Question: In one of our C# batch jobs, we use a dll that was built using the Entity Framewok 4.1. The batch job, however, also uses the EF (same version) and it looks like this might be causing some trouble.
In both the dll and batch job's '.edmx' files is a relationship between the 'AgentTransmission' and 'AgentRelationshipCodes' table. 'AgentTransmission' has a one-to-many relationship with 'AgentRelationshipCodes'. The PK of 'AgentTransmission' serves as a FK field on the 'AgentRelationshipCodes' table.
The section of code below is from a routine in the dll. This method is called by the batch job to look for any record on the 'AgentTransmission' table with a status of 'Waiting' (or 'W').
'''
namespace Botticelli
{
public class MonetToMainframe : IMonetToMainframe
{
private static TransmitAgents _db;
public ResponseMessage TransmitWaitingAgents()
{
try
{
_db = new TransmitAgents();
//Exception thrown here
agtTran = _db.AgentTransmission.FirstOrDefault(w => w.RecordStatus.Equals("W"));
'''
When the last line above is run it hits the following exception
'''
Schema specified is not valid. Errors:
The relationship 'MonetModel.FK__AgentRela__AgtTa__3449B6E4' was not loaded because the
type 'MonetModel.AgentRelationshipCode' is not available.
'''
I've seen this error message in a number of posts on the net but haven't been able to find a solution. At the moment I'm just stuck looking for even a direction to search in.
This first thing that jumps out at me, however, is that the message is referencing 'MonetModel' as the namespace of the FK relationship. The 'MonetModel' namespace is used the the EF 'DbContext' that is used strictly in the batch job. The 'DbContext' class 'TransmitAgents', however belongs to the 'Botticelli' namespace which is used in the dll.
As you can see from the screen shot below, however, this FK relationship is defined in both namespaces (one used by the batch job, one by the dll)

For good measure here are the relevant classes/fields pulled from both the dll and batch job EF namespaces
'''
namespace Botticelli
{
using System;
using System.Collections.Generic;
public partial class AgentTransmission
{
public AgentTransmission()
{
this.AgentRelationshipCodes = new HashSet<AgentRelationshipCodes>();
}
//Tons of fields here, edited for readability
public virtual ICollection<AgentRelationshipCodes> AgentRelationshipCodes { get; set; }
}
}
'''
'''
namespace Botticelli
{
using System;
using System.Collections.Generic;
public partial class AgentRelationshipCodes
{
public System.Guid Id { get; set; }
public string RelationshipId { get; set; }
public Nullable<System.DateTime> EffectiveDate { get; set; }
public System.DateTime LastChangeDate { get; set; }
public string LastChangeId { get; set; }
public Nullable<int> AgtTableId { get; set; }
public virtual AgentTransmission AgentTransmission { get; set; }
}
}
'''
'''
namespace Botticelli
{
using System;
using System.Data.Entity;
using System.Data.Entity.Infrastructure;
public partial class TransmitAgents : DbContext
{
public TransmitAgents()
: base("name=TransmitAgents")
{
}
protected override void OnModelCreating(DbModelBuilder modelBuilder)
{
throw new UnintentionalCodeFirstException();
}
public DbSet<TransmissionHistory> TransmissionHistory { get; set; }
public DbSet<AgentRelationshipCodes> AgentRelationshipCodes { get; set; }
public DbSet<AgentTransmission> AgentTransmission { get; set; }
}
}
'''
'''
namespace LVOAGT
{
using System;
using System.Collections.Generic;
public partial class AgentTransmission
{
public AgentTransmission()
{
this.AgentRelationshipCodes = new HashSet<AgentRelationshipCode>();
}
//Tons of fields here, edited for readability
public virtual ICollection<AgentRelationshipCode> AgentRelationshipCodes { get; set; }
}
}
'''
'''
namespace LVOAGT
{
using System;
using System.Collections.Generic;
public partial class AgentRelationshipCode
{
public System.Guid Id { get; set; }
public string RelationshipId { get; set; }
public Nullable<System.DateTime> EffectiveDate { get; set; }
public System.DateTime LastChangeDate { get; set; }
public string LastChangeId { get; set; }
public Nullable<int> AgtTableId { get; set; }
public virtual AgentTransmission AgentTransmission { get; set; }
}
}
'''
'''
namespace LVOAGT
{
using System;
using System.Data.Entity;
using System.Data.Entity.Infrastructure;
public partial class MonetDb : DbContext
{
public MonetDb()
: base("name=MonetDb")
{
}
protected override void OnModelCreating(DbModelBuilder modelBuilder)
{
throw new UnintentionalCodeFirstException();
}
public DbSet<BatchDashboard> BatchDashboard { get; set; }
public DbSet<TransmissionHistory> TransmissionHistories { get; set; }
public DbSet<ConfigStuff> ConfigStuffs { get; set; }
public DbSet<AgentRelationshipCode> AgentRelationshipCodes { get; set; }
public DbSet<AgentTransmission> AgentTransmissions { get; set; }
}
}
'''
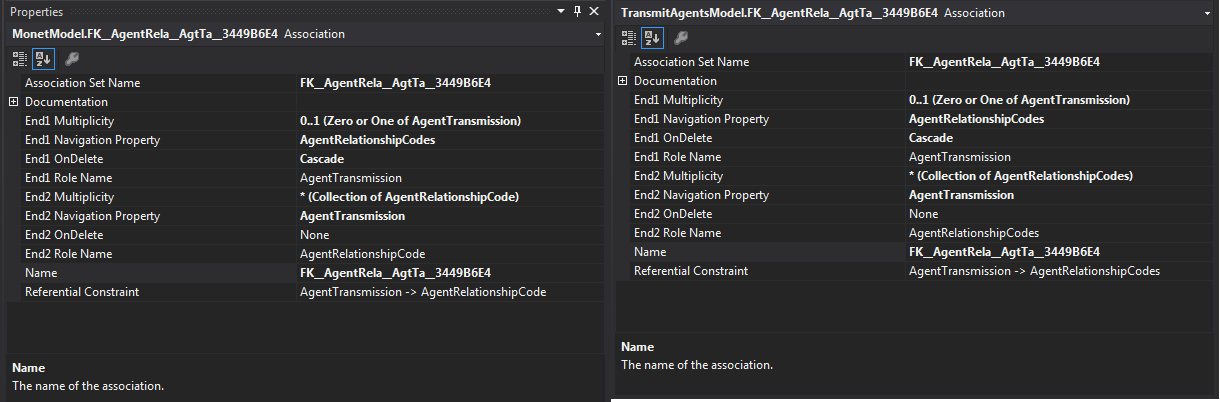
Answer: When I created new table "post" and gave foreign key relation to another "category" table after that run the custom tool by right click on edmx file. While running the application I got the following error. It was resolved by including post table foreign key relation to the category class.
'''
public Category()
{
this.Posts = new HashSet<Post>();
}
public virtual ICollection<Post> Posts { get; set; }
'''
I have included in category model class.for more details:
<URL>